Interaction volume radius: 5 \u00c5
Interaction volume height: 10 \u00c5
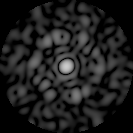
Disorder parameter: 0.8766